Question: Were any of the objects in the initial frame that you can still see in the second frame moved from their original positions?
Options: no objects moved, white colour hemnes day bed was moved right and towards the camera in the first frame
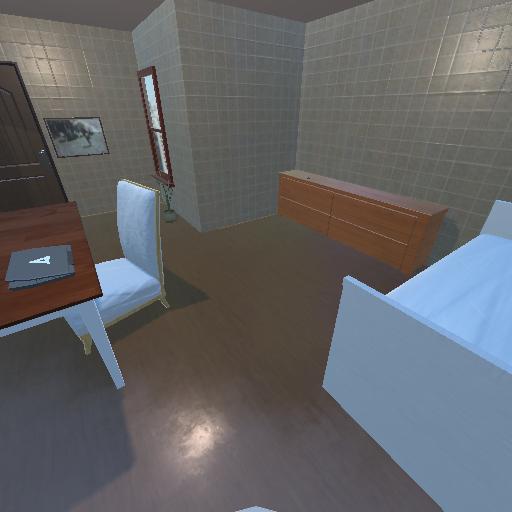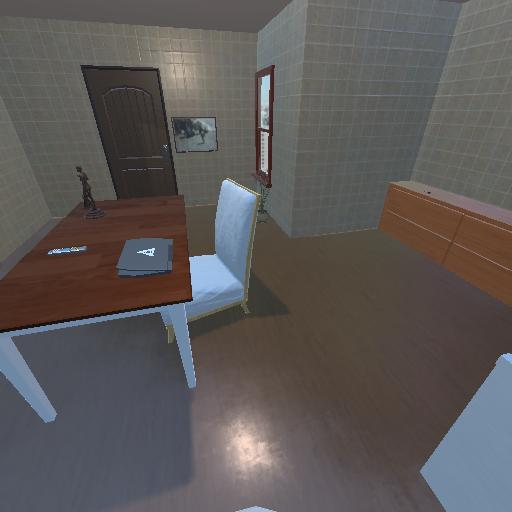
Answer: no objects moved